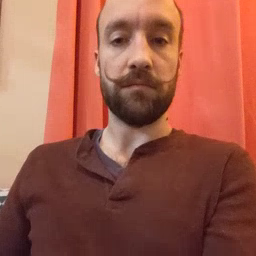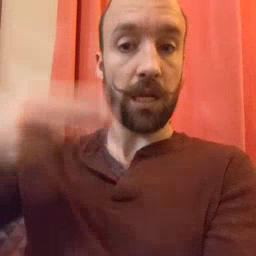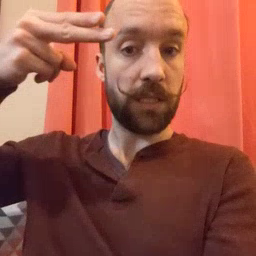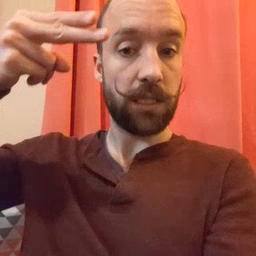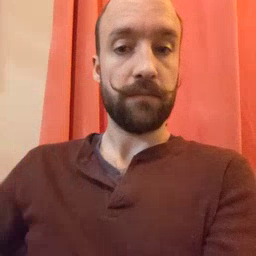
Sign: high